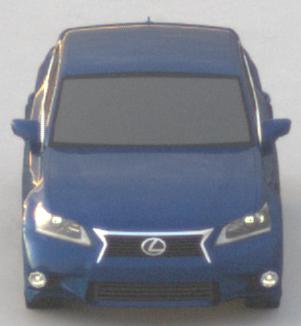
Make: Lexus
Model: GS 250
Detailed model: GS (L10)
Model produced from: 2012/06
Model produced until: 2013/12
Doors: 4
Color: blue
Road condition: dry road
Daytime: sunrise or sunset
Contrast: low contrast